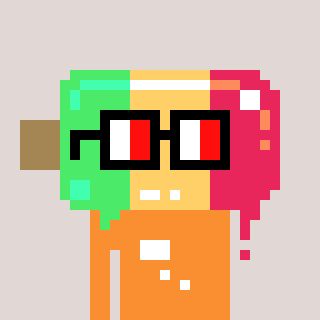
a pixel art character with square glasses with black frames and red eyes, a icepop-shaped head and a orange-colored body on a warm background